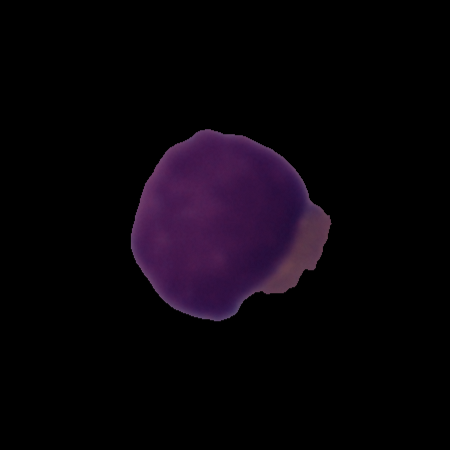
Label: healthy